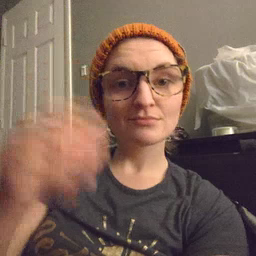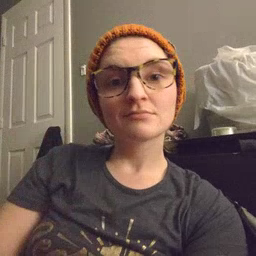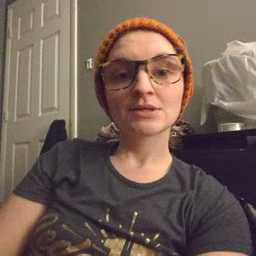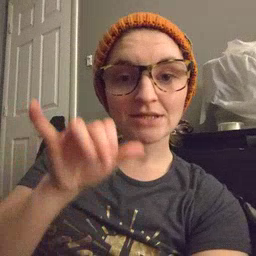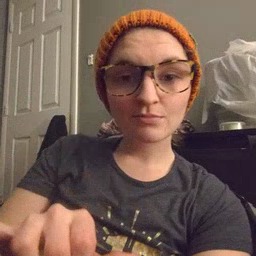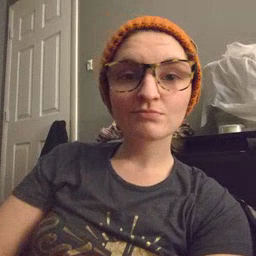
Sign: stay